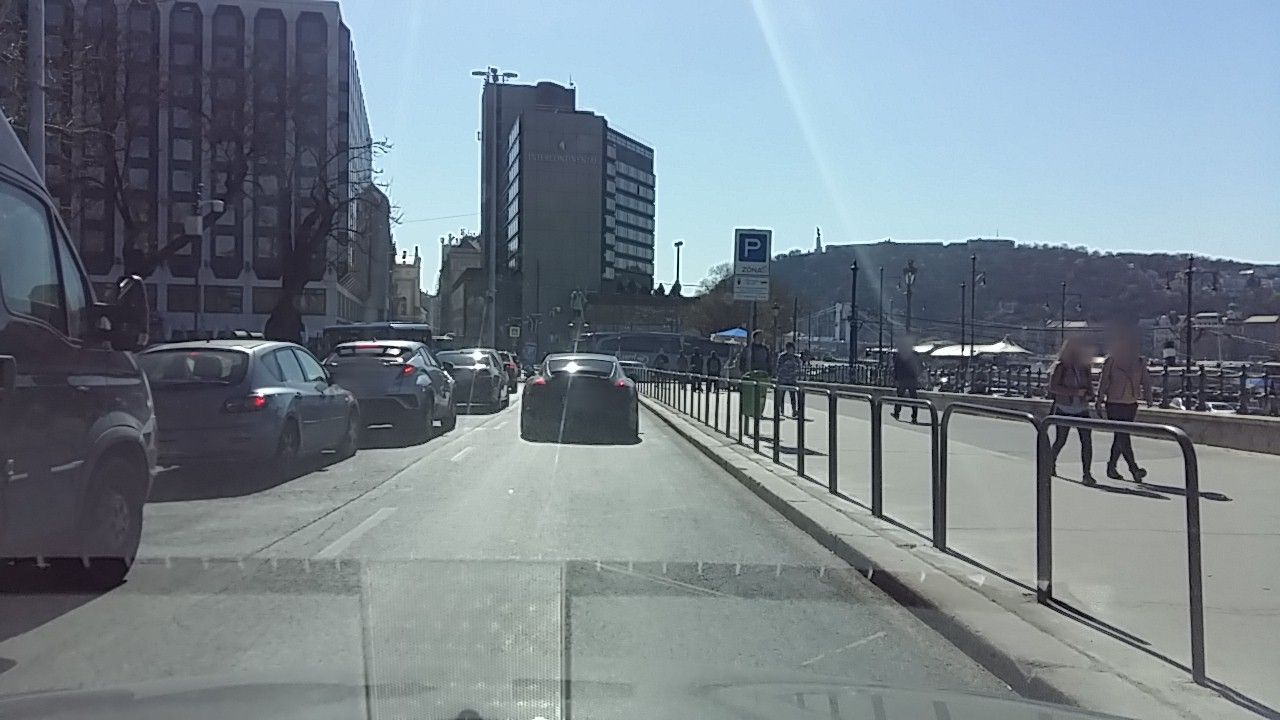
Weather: clear
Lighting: day
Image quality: good
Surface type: driving surface
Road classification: tertiary
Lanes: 3
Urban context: urban centre
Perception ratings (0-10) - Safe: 1.34, Lively: 3.94, Beautiful: 5.9, Boring: 2.53, Depressing: 3.98, Wealthy: 6.19